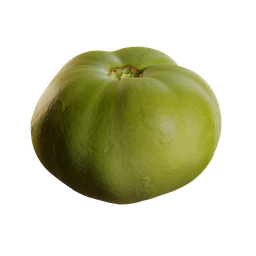
Label: nature